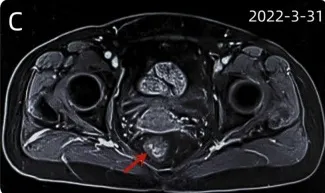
(C) After a series of comprehensive treatment, the original mass disappeared.
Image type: radiology (mri)